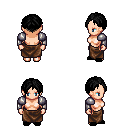
a pixel art fantasy rpg character, female body template, human, light skin, steel arm armor, robe skirt, black parted hairstyle, black slippers, four views (front, back, left, right), 2x2 character sprite sheet, small pixel art, hard edges, no anti-aliasing